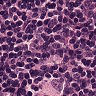
Metastatic tissue present: yes